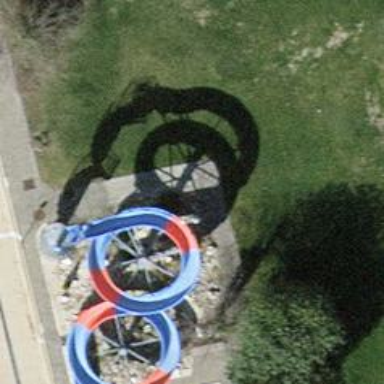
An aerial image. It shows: Water slide with blue hue.